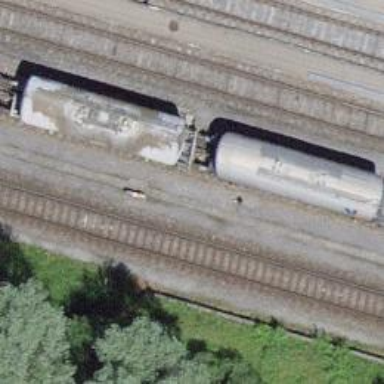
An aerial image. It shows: Electrified rail siding with contact line.